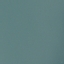
Land use / land cover: SeaLake